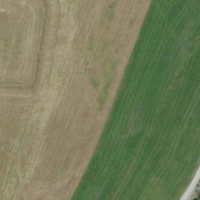
EUNIS habitat code: 26
Species observed at this site:
Eryngium alpinum